Question: Is it possible to create a website for a GitHub Organization (using GitHub Pages) without creating a repository with the same name?
As an example, for the organization 'CompPyrol', I created a repository that has the same name as the organization as 'comppyrol.github.io'. The html and css files for the website are located in this repository. So the website for the organization is located at 'http://comppyrol.github.io'. This works but I was hoping to use GitHub pages for an organization without having to create a repository just for the website. I know you can create an orphaned branch 'gh-pages' for the web files but that seems to be for an individual repository or project, not for an entire organization page.

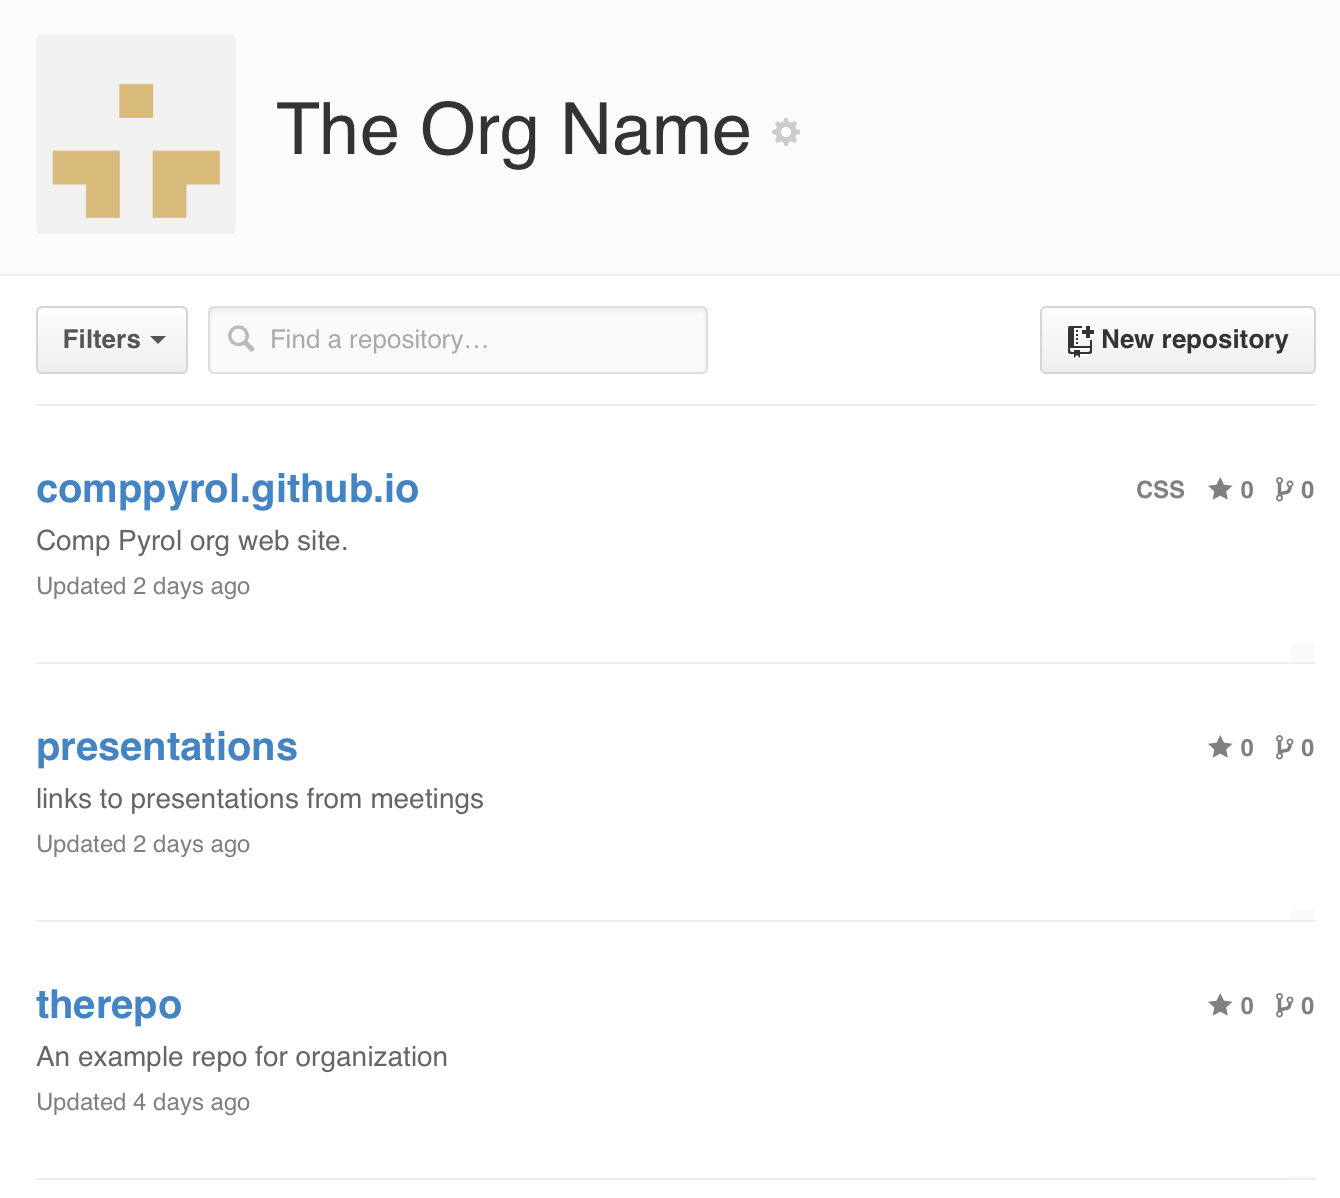
Answer: This is not possible. GitHub's <URL> is quite clear:
>
## User & Organization Pages
live in a special repository dedicated to GitHub Pages files. You will need to name this repository with the
account name, e.g.
<URL>- 'username/username.github.io'- 'master'
GitHub Pages used to be served as subdomains of github., but <URL>. Some repositories are still set up using the old naming, but are now hosted on the new domain:
> Changes to GitHub repositories:- - -